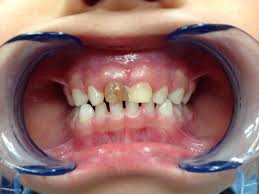
Condition: Tooth Discoloration